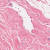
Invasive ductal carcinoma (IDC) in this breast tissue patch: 0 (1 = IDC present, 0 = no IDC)